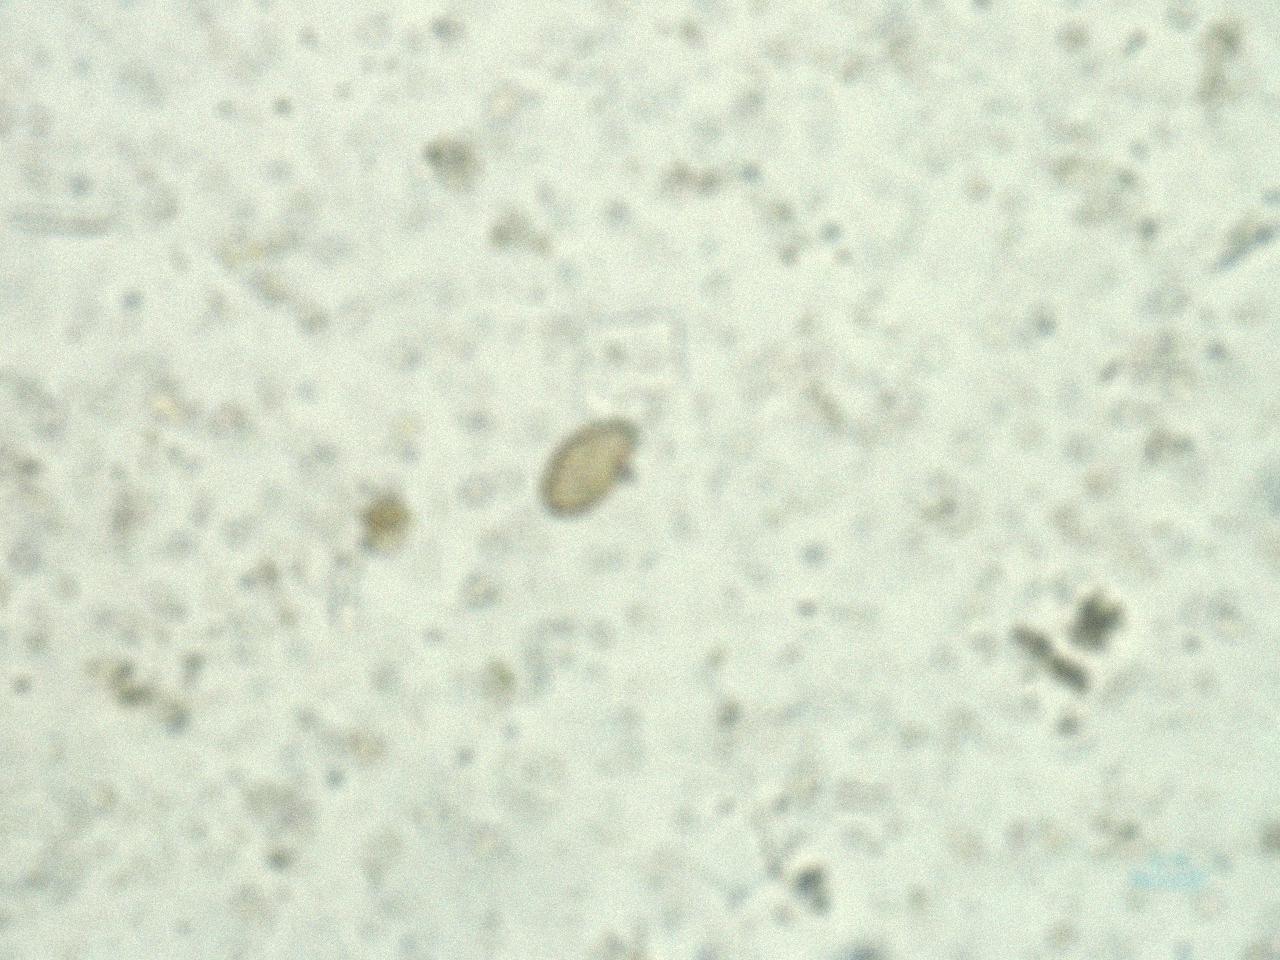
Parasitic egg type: Opisthorchis viverrine